Question: I am using a simple date regex to validate an input string is in the desired format:
In this case 'dd/mm/yyyy'
## THE ISSUE
Regular expression for date validation fails in when using 'type="date"':
Displays:
Renders:

---
## QUESTION
How to use regex to validate a date string across browsers when using 'type="date"'?
Using regex to validate yyyy-mm-dd is not a valid solution unless the end user still sees dd/mm/yyyy.
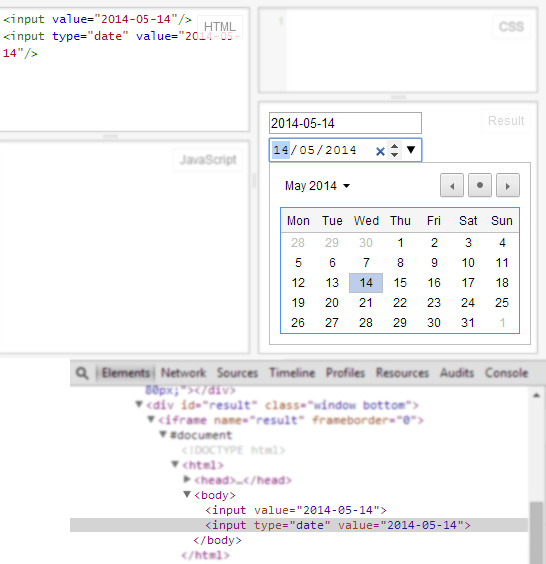
Answer: '<input type="date" />' internally handles dates like so:

> <URL>
Therefore your format should be '^\d{4}-\d\d-\d\d$'. Note however that you will need to provide clear instruction to users if their browser doesn't support 'type="date"', or provide a JavaScript calendar alternative, otherwise people won't understand!
Due to the current support for 'type="date"' being so small, it's probably best to use JavaScript and have a hidden 'input' field to store the 'YYYY-mm-dd' format date and validate that, while letting the user type freely into the real input field and try to parse that.